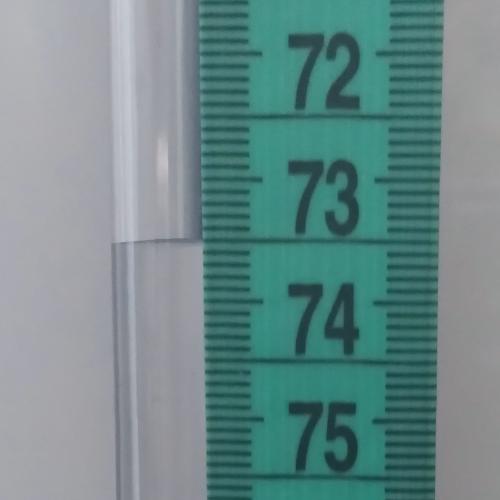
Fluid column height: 73.5 cm